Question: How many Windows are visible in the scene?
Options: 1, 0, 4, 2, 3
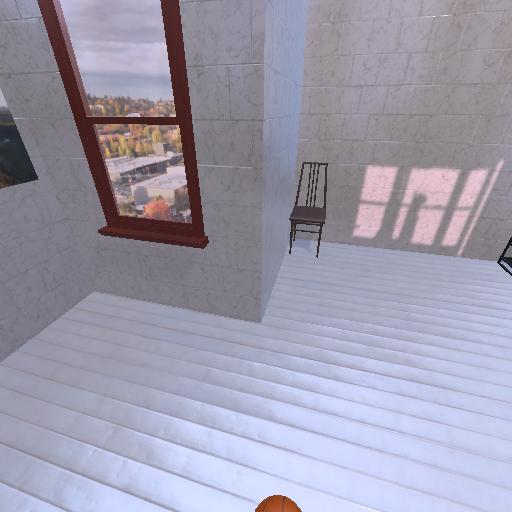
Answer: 1